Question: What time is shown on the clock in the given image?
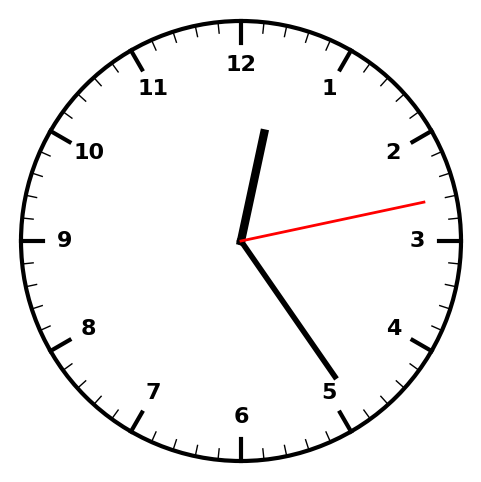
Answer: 12:24:13